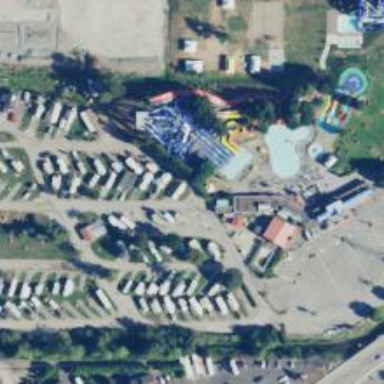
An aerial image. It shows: Water slide attraction.